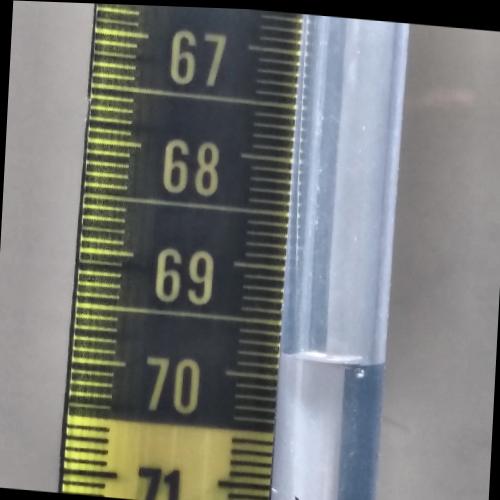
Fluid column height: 69.8 cm